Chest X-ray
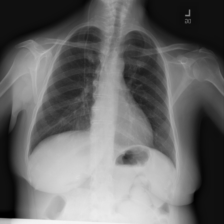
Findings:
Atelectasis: negative
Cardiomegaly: negative
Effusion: negative
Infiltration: positive
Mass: negative
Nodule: negative
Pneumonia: negative
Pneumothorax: negative
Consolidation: negative
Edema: negative
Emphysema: negative
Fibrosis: negative
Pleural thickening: negative
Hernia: negative